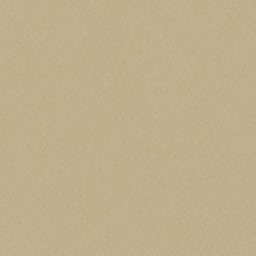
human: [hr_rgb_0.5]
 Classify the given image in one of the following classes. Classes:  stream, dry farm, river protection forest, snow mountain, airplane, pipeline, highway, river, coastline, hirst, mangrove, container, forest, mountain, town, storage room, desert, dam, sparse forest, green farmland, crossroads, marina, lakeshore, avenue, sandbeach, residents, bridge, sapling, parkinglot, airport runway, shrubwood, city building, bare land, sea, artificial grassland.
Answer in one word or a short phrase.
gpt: desert